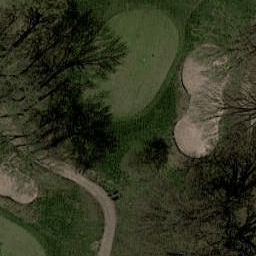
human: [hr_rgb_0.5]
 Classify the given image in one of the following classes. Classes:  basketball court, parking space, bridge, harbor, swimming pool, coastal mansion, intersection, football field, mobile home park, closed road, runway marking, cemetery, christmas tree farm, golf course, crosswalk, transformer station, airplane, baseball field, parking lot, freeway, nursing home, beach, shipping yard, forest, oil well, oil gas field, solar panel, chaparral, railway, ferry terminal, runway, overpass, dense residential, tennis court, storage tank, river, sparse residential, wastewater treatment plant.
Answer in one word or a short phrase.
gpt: golf course